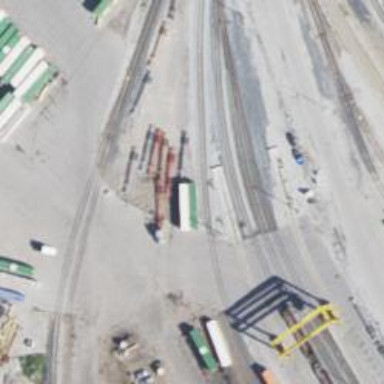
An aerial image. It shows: Railway yard.